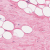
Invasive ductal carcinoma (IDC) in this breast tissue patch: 0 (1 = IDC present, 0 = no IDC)